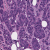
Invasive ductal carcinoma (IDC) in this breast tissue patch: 1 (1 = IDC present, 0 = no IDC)